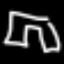
Label: pants